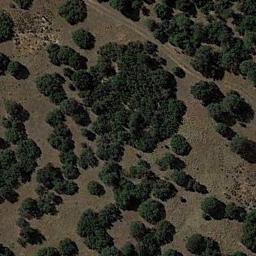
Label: chaparral